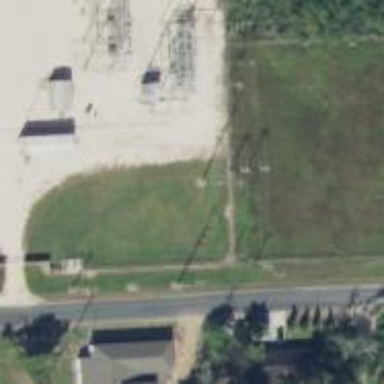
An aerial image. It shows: Power pole.